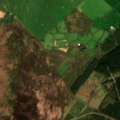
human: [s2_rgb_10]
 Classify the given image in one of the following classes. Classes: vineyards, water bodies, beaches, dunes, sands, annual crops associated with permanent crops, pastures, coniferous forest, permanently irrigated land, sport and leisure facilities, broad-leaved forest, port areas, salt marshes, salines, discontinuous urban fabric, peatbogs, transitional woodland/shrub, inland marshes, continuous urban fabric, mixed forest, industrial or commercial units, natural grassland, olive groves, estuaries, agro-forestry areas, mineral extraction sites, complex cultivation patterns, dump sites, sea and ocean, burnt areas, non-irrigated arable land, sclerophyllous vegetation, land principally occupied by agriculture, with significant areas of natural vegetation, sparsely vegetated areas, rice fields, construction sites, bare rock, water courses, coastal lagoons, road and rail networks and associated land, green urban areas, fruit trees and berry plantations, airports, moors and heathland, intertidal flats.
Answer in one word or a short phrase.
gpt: pastures, coniferous forest, moors and heathland, transitional woodland/shrub, peatbogs